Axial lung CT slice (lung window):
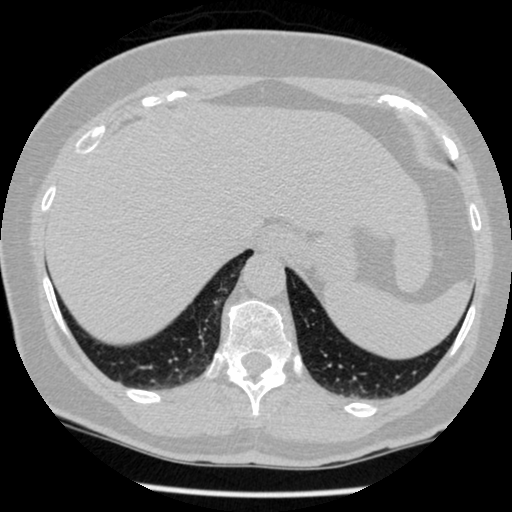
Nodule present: no